Question: I'm trying to set up a layout at runtime that alternates from having a button on the left side of the screen on then the right side. I have an arrayList of button strings and it iterates through, creating a button for each and then applying some styling. Almost all the styling works, except that the margins I'm using to push them to the side of the screen aren't alternating correctly. I'm trying to make the margin push either from the left or the right, but it seems like the buttons are staying within only one column.
Here's the code first of all:
'''
LayoutParams noteStyle = new LayoutParams((int) getResources().getDimension(R.dimen.sticky_note_height),
(int) getResources().getDimension(R.dimen.sticky_note_width));
int margin = (int) getResources().getDimension(R.dimen.margin_huge);
layout = (LinearLayout) findViewById(R.id.note_layout);
int i = 0;
for (String note : notes){
Button btnTag;
if (i % 2 == 0){
btnTag = (Button) getLayoutInflater().inflate(R.layout.sticky_note_right, null);
noteStyle.setMargins(margin,0,0,0);
} else {
btnTag = (Button) getLayoutInflater().inflate(R.layout.sticky_note_left, null);
noteStyle.setMargins(0,0,margin,0);
}
btnTag.setLayoutParams(noteStyle);
btnTag.setText(note);
btnTag.setId(i);
layout.addView(btnTag);
((Button) findViewById(i)).setOnClickListener(this);
i++;
}
'''
And here's a screenshot of how it comes out:

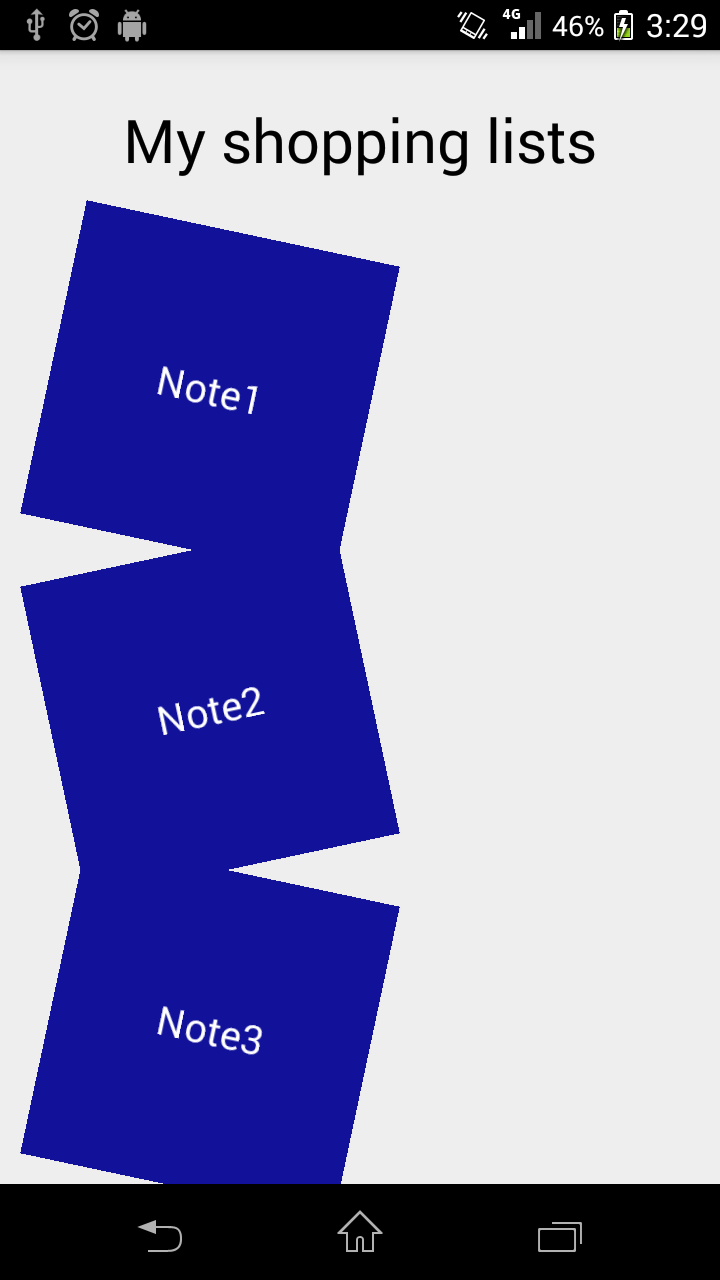
Answer: For some reason unknown to me, reusing the 'LayoutParams' can cause goofy results. Instantiating them each time they are needed can help resolve this.
This means putting them inside the 'for loop', in this situation
'''
for (String note : notes) {
LayoutParams noteStyle = new LayoutParams((int) getResources().getDimension(R.dimen.sticky_note_height),
(int) getResources().getDimension(R.dimen.sticky_note_width));
'''